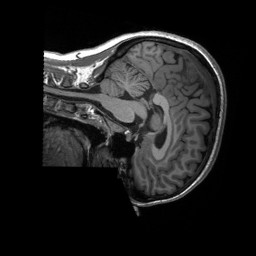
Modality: T1w
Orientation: sagittal
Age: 24
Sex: female
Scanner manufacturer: siemens
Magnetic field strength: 3 T
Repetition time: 2.3 s
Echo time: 0.00232 s